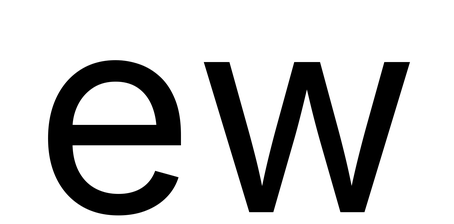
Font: Inter_Regular